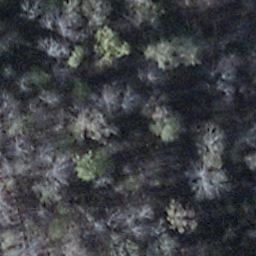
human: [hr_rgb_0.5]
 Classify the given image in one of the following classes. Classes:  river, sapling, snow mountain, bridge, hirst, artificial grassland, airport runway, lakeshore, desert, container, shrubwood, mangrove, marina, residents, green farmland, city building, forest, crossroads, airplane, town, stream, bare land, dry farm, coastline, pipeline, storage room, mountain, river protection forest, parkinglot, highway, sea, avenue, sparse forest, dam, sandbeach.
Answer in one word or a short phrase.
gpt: shrubwood